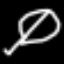
Label: leaf